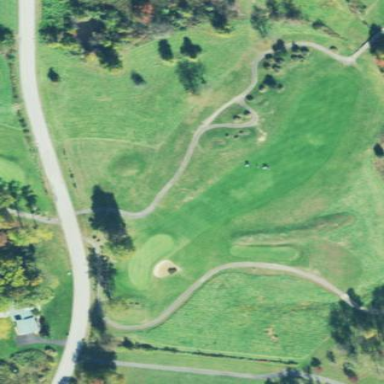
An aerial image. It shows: Grassy area designated as golf fairway.